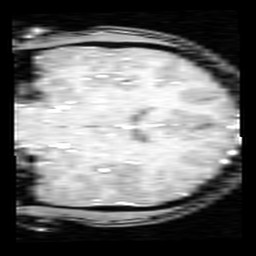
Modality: inplaneT1
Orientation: coronal
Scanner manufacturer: ge
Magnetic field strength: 3 T
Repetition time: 0.2 s
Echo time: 0.0036 s